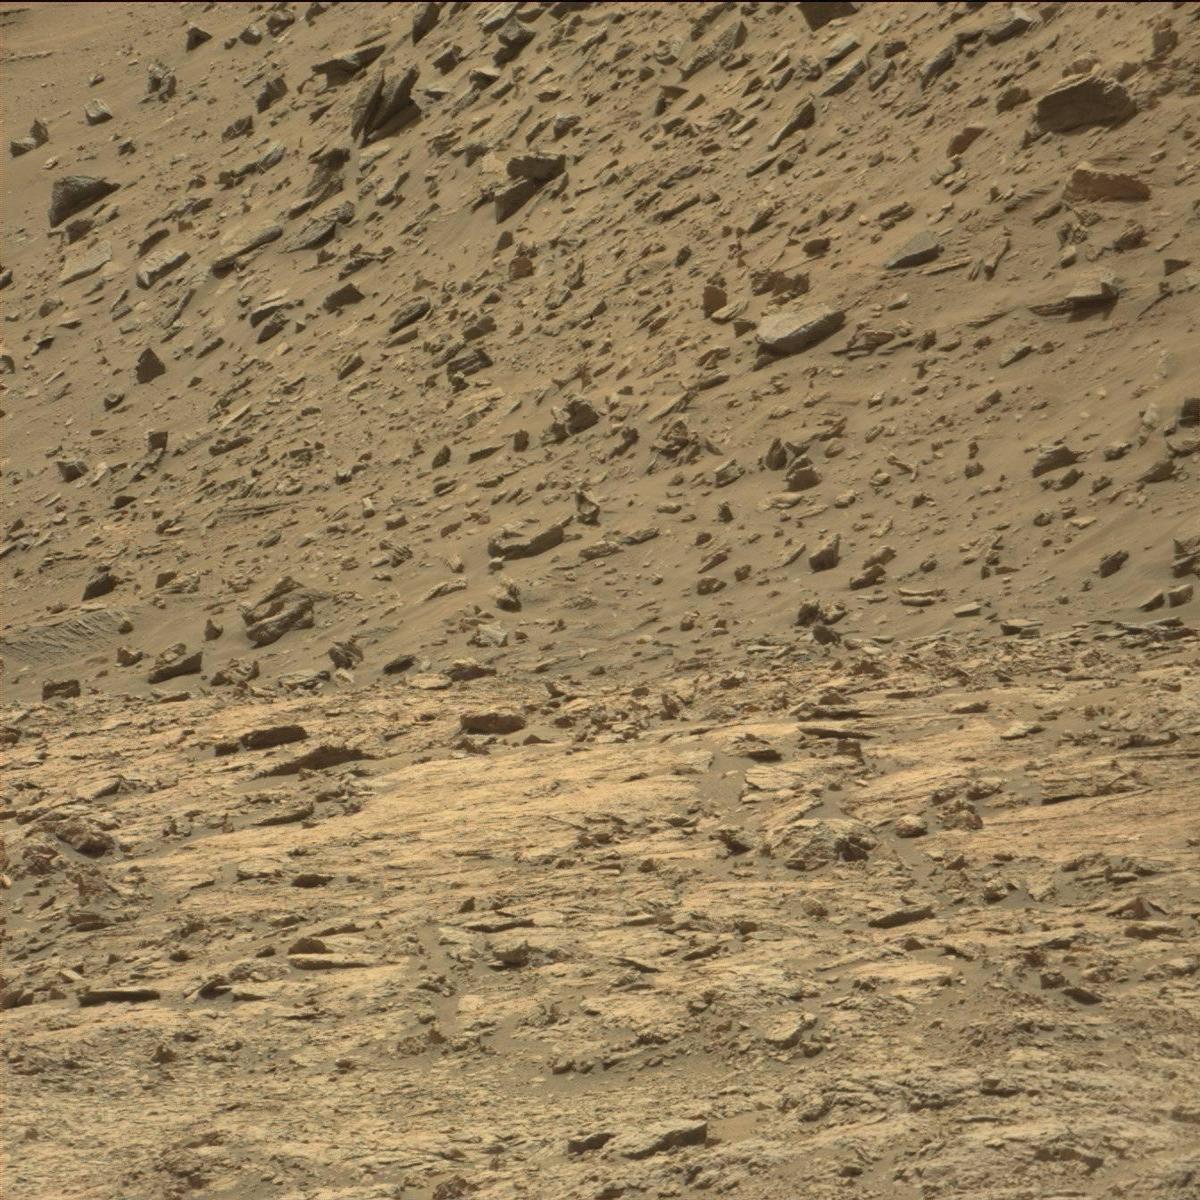
Terrain classes present: Bedrock, Rock, Sand / Soil